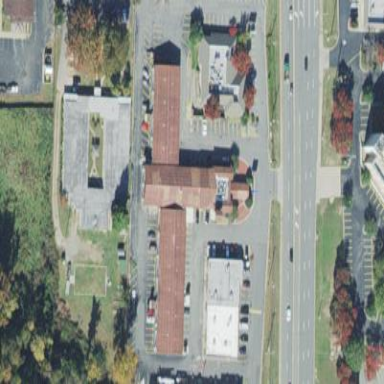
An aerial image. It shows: Building that is motel.